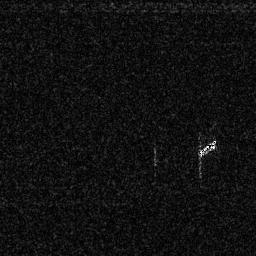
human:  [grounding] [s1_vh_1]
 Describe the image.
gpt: In the satellite image, there is  <ref>1 small ship </ref> <box>[[77, 53, 84, 60, 0]]</box> located at right.